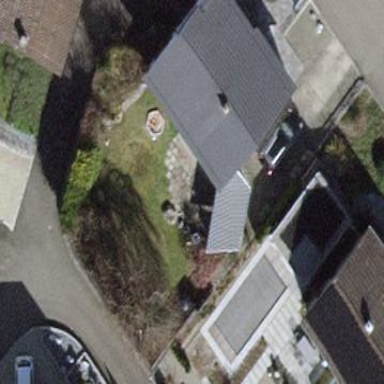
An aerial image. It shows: Building with tile roof.